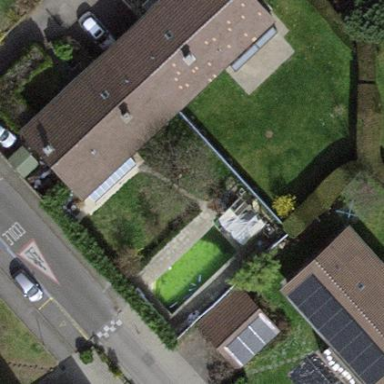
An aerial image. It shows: Garden enclosed by fence.